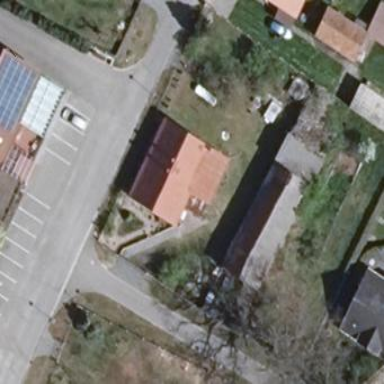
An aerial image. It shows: Residential building.